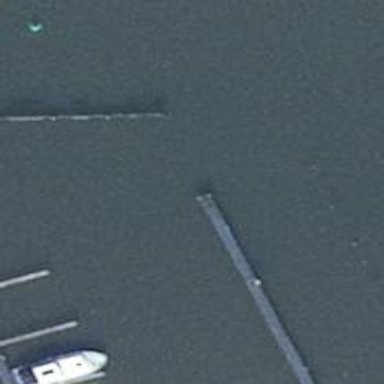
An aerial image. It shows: Man-made pier.